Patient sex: M
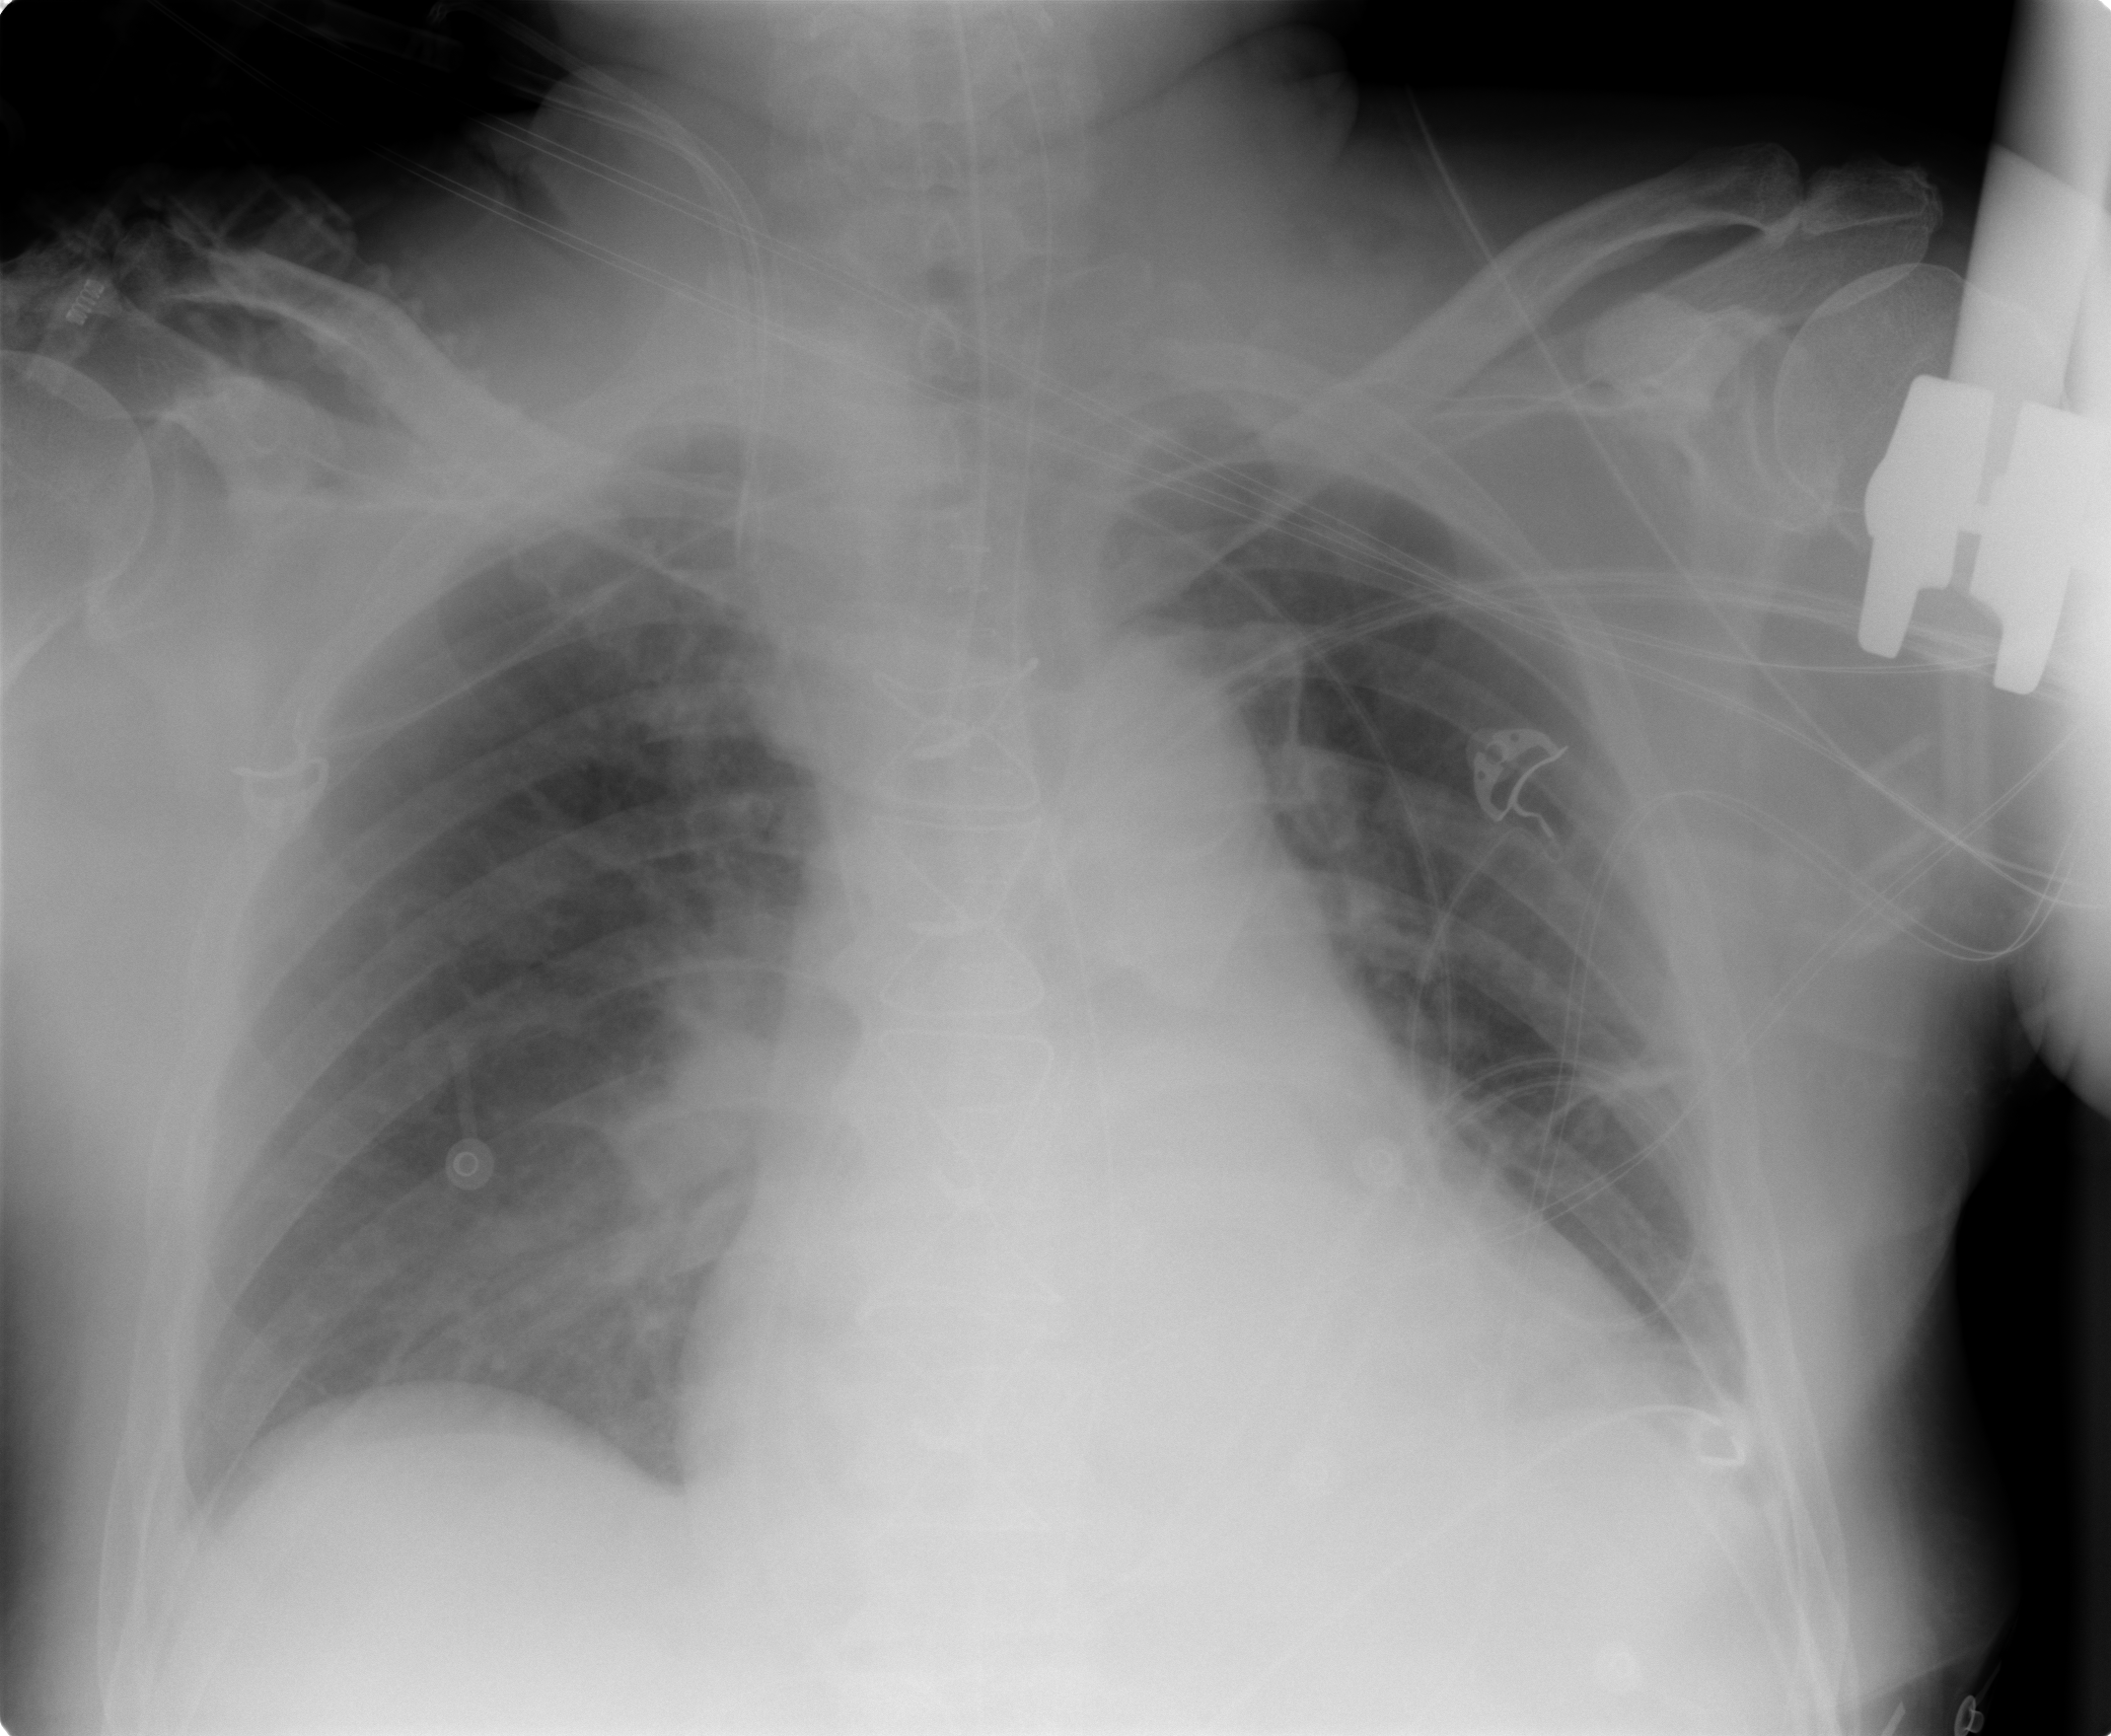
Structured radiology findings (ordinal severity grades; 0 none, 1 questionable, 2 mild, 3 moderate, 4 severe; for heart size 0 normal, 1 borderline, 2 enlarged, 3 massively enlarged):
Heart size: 3
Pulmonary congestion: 2
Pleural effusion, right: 0
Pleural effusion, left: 2
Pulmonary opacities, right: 0
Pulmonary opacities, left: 0
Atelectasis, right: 0
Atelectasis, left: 2